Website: lowes
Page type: newsletter-management
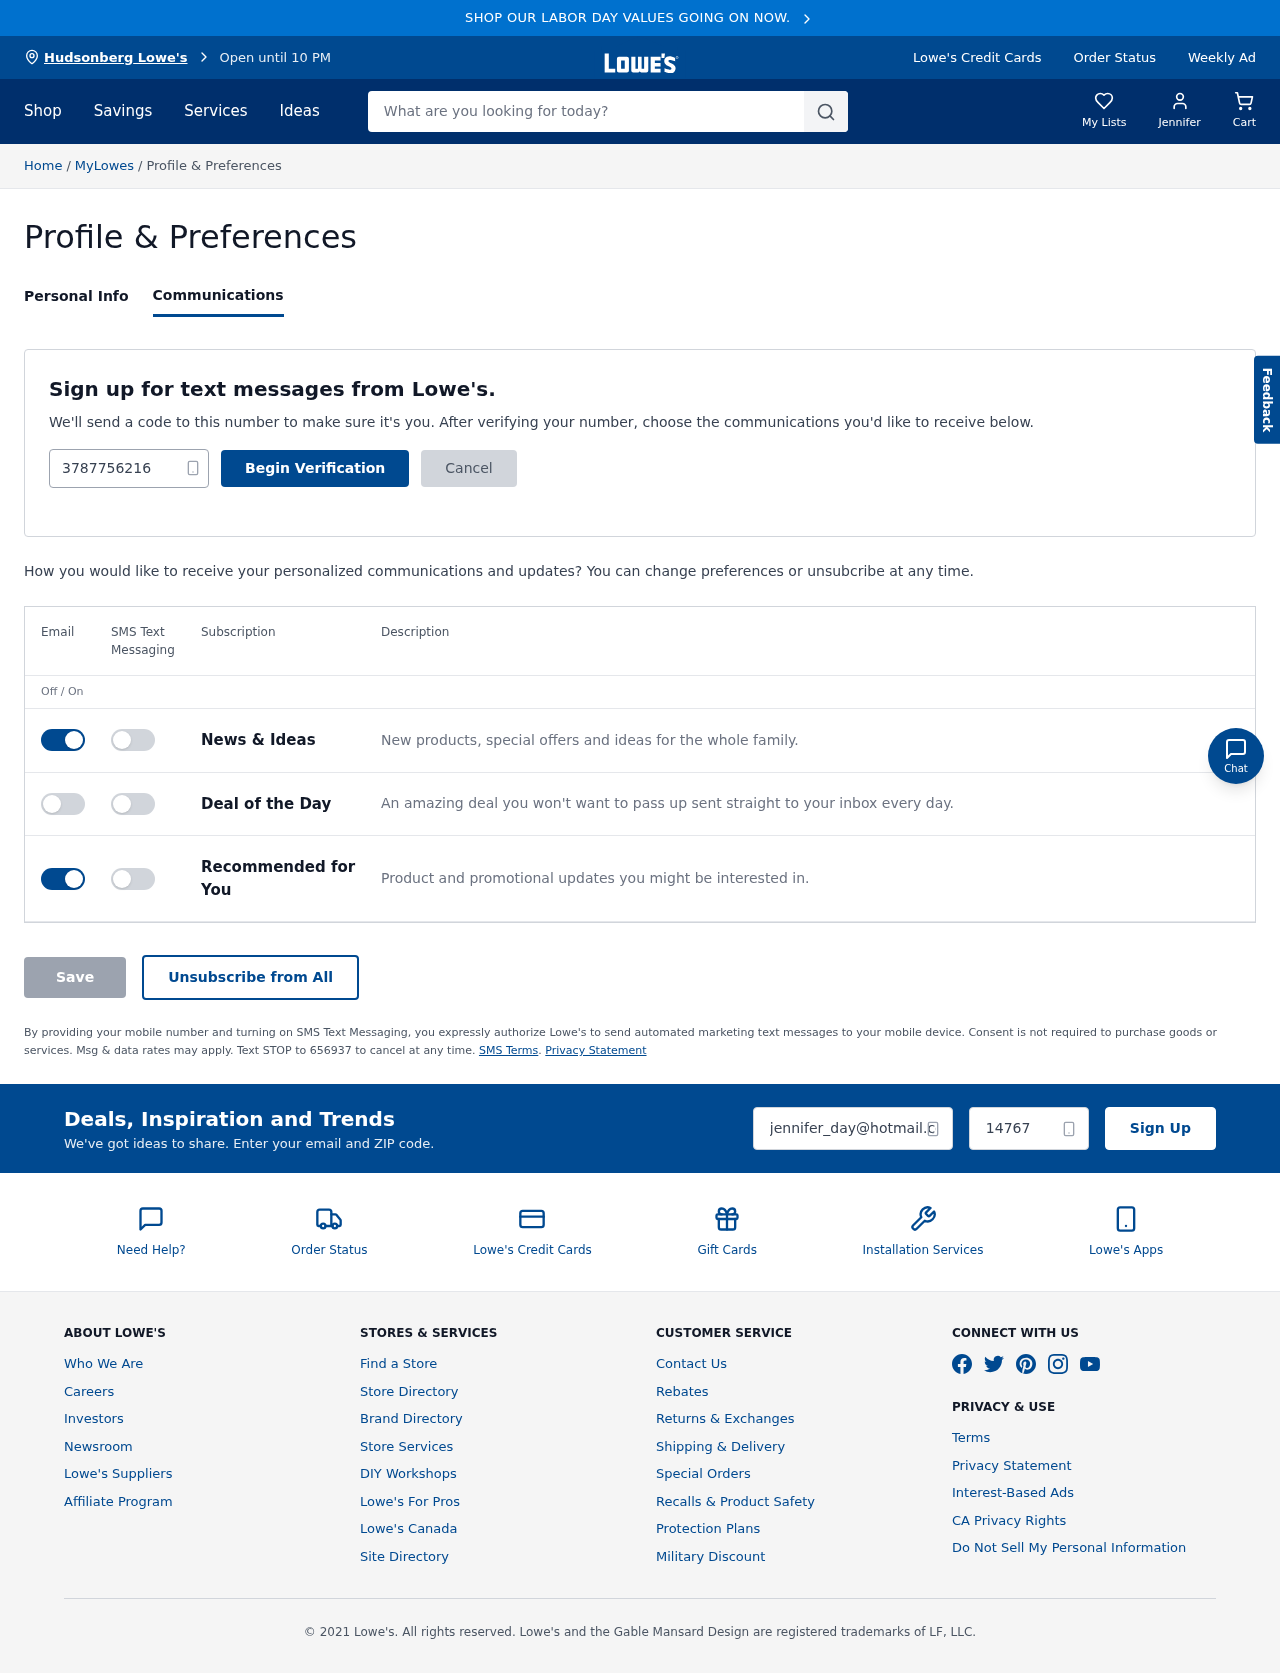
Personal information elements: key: PII_CITY
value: Hudsonberg Lowe's
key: PII_EMAIL
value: jennifer_day@hotmail.com
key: PII_FIRSTNAME
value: Jennifer
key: PII_PHONE
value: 3787756216
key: PII_POSTCODE
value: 14767
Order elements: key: ORDER_NUM_ITEMS
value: Cart
Search elements: key: HEADER_SEARCH
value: What are you looking for today?